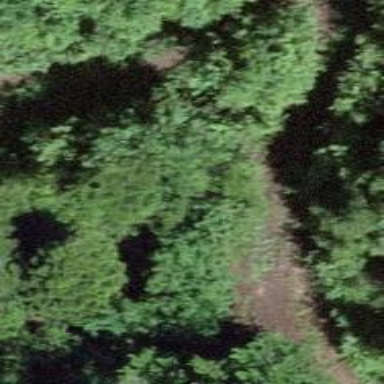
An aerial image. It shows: Unpaved track with grade 4 quality.